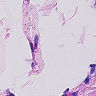
Metastatic tissue present: no